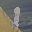
Label: 1